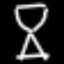
Label: hourglass